Aerial crown-view tile of a tropical tree (Barro Colorado Island, Panama), acquired 20250414:
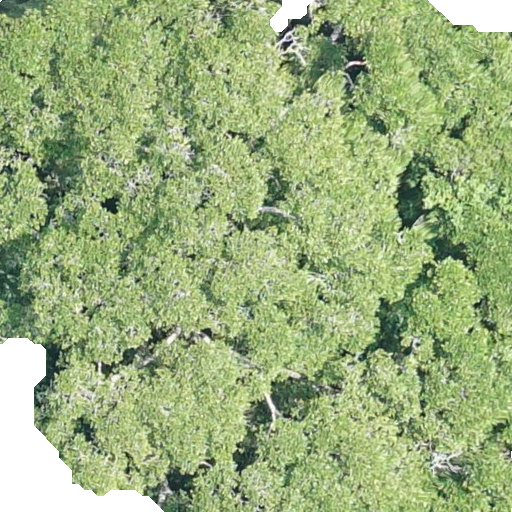
Species: Ficus insipida
GBIF accepted scientific name: Ficus insipida
Crown area: 476.739 m²